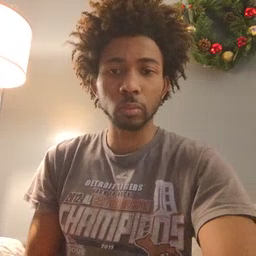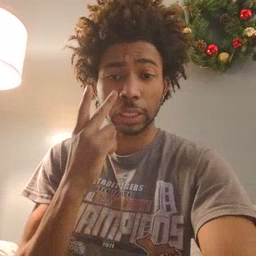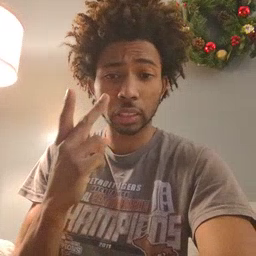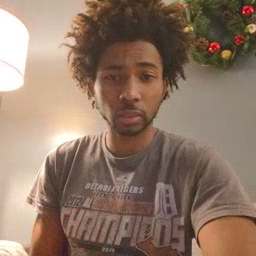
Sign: see